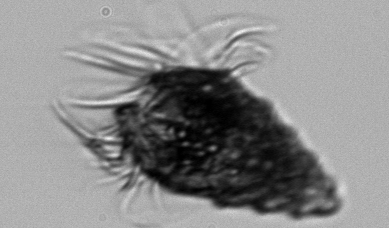
Label: Laboea_strobila